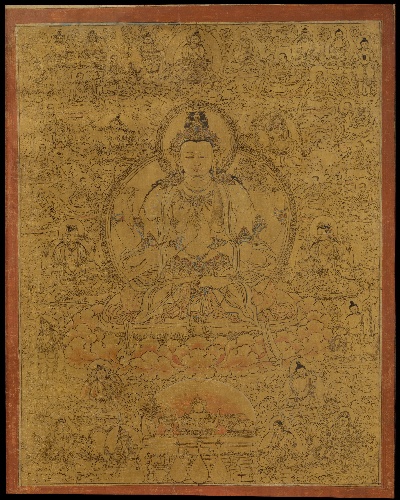
Date: late 15th century
Object type: Painting
Classification: Paintings
Medium: Distemper, gold and ink on cloth
Culture: Tibet
Dimensions: Image: 40 3/8 x 31 1/4 in. (102.6 x 79.4 cm)
Framed: 51 3/8 x 41 9/16 in. (130.5 x 105.6 cm)
Department: Asian Art
Credit line: Gift of Margery and Harry Kahn, 1985
Accession year: 1985
Repository: Metropolitan Museum of Art, New York, NY
Tags: Bodhisattvas|Buddhism|Avalokiteshvara|Buddha|Monks